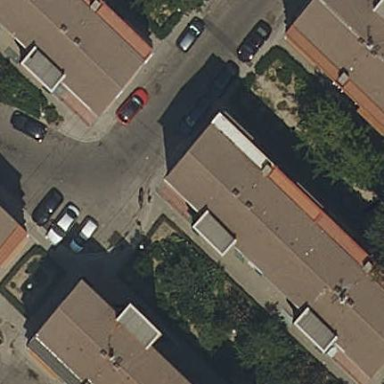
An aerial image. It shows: Residential building.